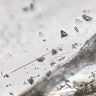
Metastatic tissue present: no